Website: macys
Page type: gifting
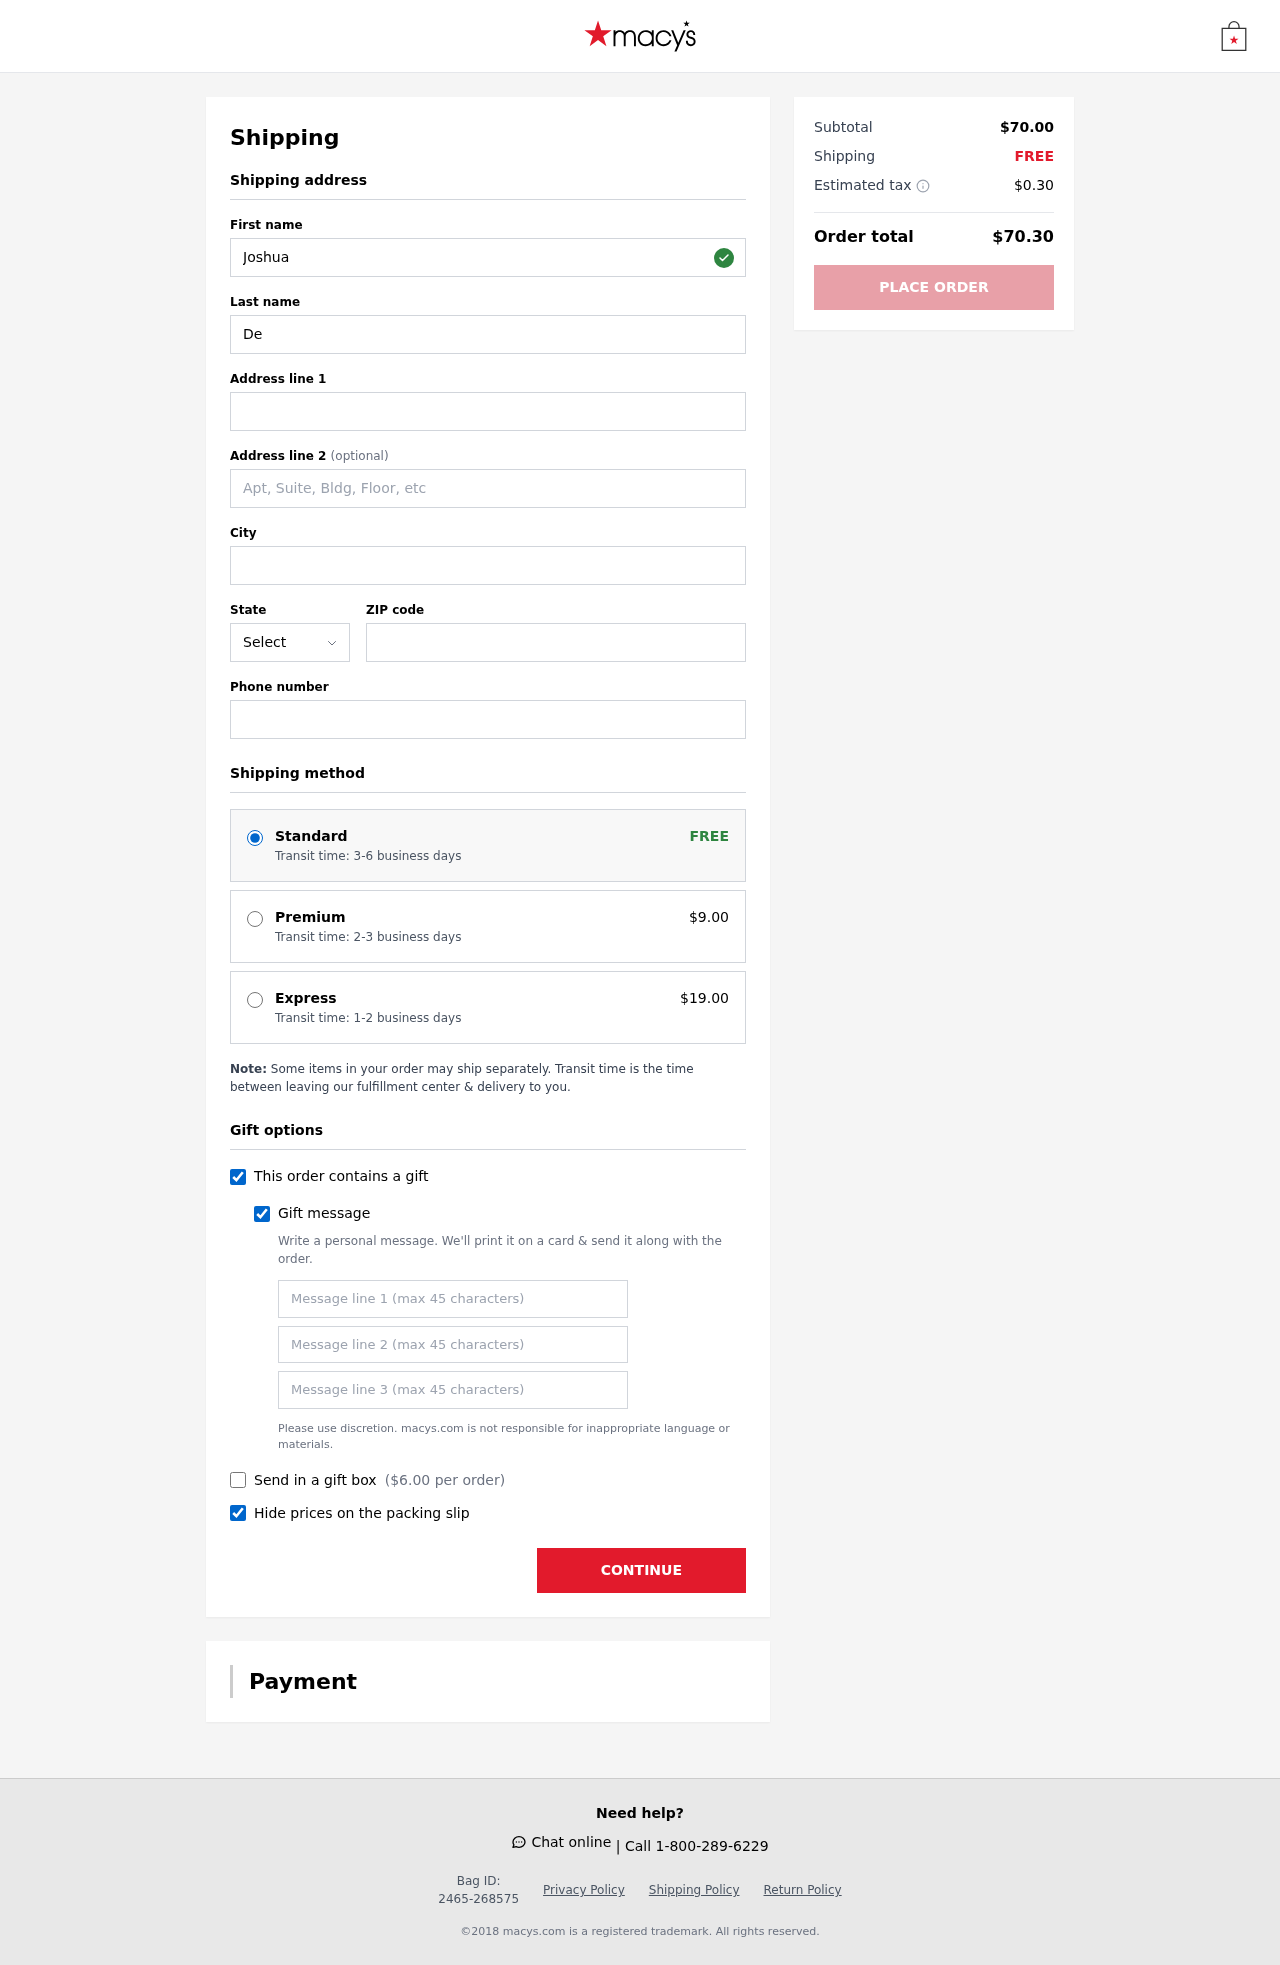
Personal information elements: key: PII_STATE_ABBR
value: NH
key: PII_FIRSTNAME
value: Joshua
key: PII_LASTNAME
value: Dean
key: PII_STREET
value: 670 Mccoy Stream
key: PII_STREET2
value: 0612 Jonathan Island Apt. 934
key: PII_CITY
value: Michaelview
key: PII_POSTCODE
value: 14601
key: PII_PHONE
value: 2275537533
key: PII_GIFT_MESSAGE
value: Hey Philip, I thought you'd enjoy these stylish new ankle booties for all your upcoming adventures. Can't wait to see how you rock them! Enjoy!  Joshua
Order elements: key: ORDER_SHIPPING_STANDARD
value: Transit time: 3-6 business days
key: ORDER_SHIPPING_PREMIUM
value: Transit time: 2-3 business days
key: ORDER_SHIPPING_PREMIUM_PRICE
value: $9.00
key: ORDER_SHIPPING_EXPRESS
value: Transit time: 1-2 business days
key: ORDER_SHIPPING_EXPRESS_PRICE
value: $19.00
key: ORDER_GIFT_BOX_PRICE
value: $6.00
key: ORDER_SUBTOTAL
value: $70.00
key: ORDER_SHIPPING_COST
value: FREE
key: ORDER_TAX
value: $0.30
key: ORDER_TOTAL
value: $70.30